Question: I am trying to create a function that add up number to a given variable each time a button was click.
I have 4 buttons: farm, cave, house, casino

So what I am trying to achieve here is I need to send the random numbers generated by the buttons to a variable that will add up all of the SCORE on the "YOUR GOLD" section. So let's say I click the farm and the cave button so there will be 20 for the cave and 15 for farm for a total of 35 gold already.
Here's my form.php
'''
<div class="wrapper">
<div id="gold">
<form action="process-game.php" method="post" >
YOUR GOLD: <input type="hidden" name="building" value="gold"/>
</form>
</div>
<div class="farm_form">
<h2>Farm</h2>
<form action="process-game.php" method="post" >
<input type="hidden" name="building" value="farm"/>
<input type="submit" value="Find Gold!"/>
</form>
</div>
<div class="farm_form">
<h2>Cave</h2>
<form action="process-game.php" method="post">
<input type="hidden" name="building" value="cave"/>
<input type="submit" value="Find Gold!"/>
</form>
</div>
<div class="farm_form">
<h2>House</h2>
<form action="process-game.php" method="post">
<input type="hidden" name="building" value="house"/>
<input type="submit" value="Find Gold!"/>
</form>
</div>
<div class="farm_form">
<h2>Casino</h2>
<form action="process-game.php" method="post">
<input type="hidden" name="building" value="casino"/>
<input type="submit" value="Find Gold!"/>
</form>
</div>
</div>
'''
Here's my process.php:
'''
<?php
session_start();
if(isset($_POST['building'])){
echo earn_gold();
}
function earn_gold(){
if($_POST['building'] == "farm"){
$gold = rand(10,20);
}else if($_POST['building'] == "cave"){
$gold = rand(5,10);
}else if($_POST['building'] == "house"){
$gold = rand(2,5);
}else if($_POST['building'] == "casino"){
$gold = rand(0,50);
}
return $gold;
}
?>
'''
Any idea how to do this?
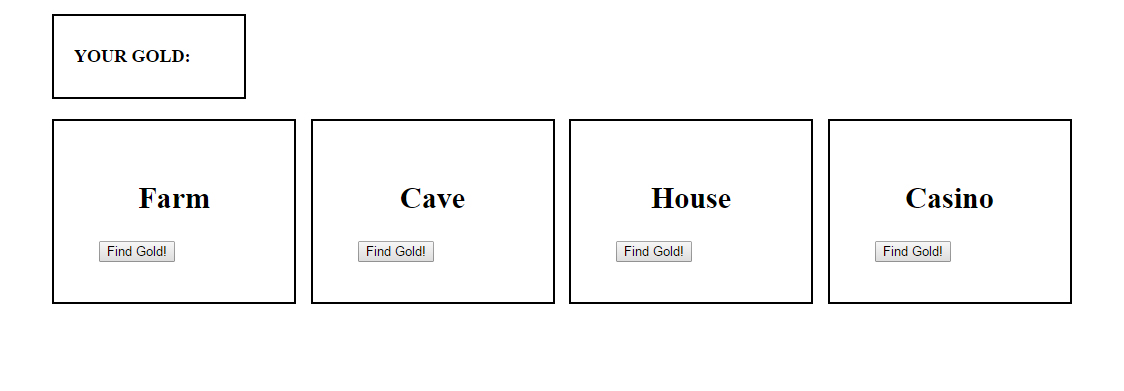
Answer: If you really need it, I guess you can do it with sessions.
'''
if (isset($_POST['building'])) {
// getting random gold
$earn_gold = earn_gold();
// adding to session called "gold"
$_SESSION['gold'] = (isset($_SESSION['gold']) ? $_SESSION['gold'] + $earn_gold : $earn_gold);
// redirect back to process page
header('Location: process.php');
exit;
}
'''
And then outputting it like so
'''
<div id="gold">
<form method="post" >
YOUR GOLD: <input type="hidden" name="building" value="gold"/>
<?php
// if set, outputting sessions "gold" value
if (isset($_SESSION['gold'])) echo $_SESSION['gold'];
?>
</form>
</div>
'''